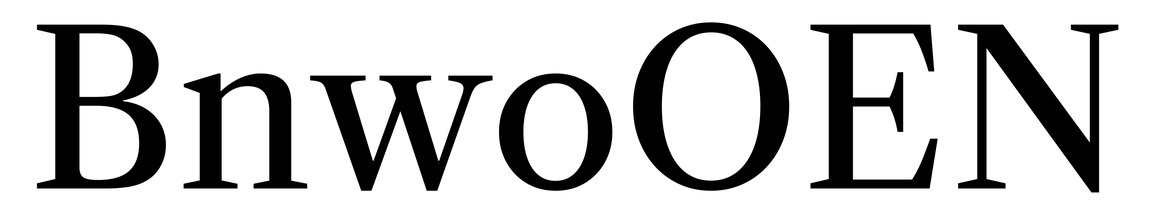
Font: LibreCaslonText_Regular